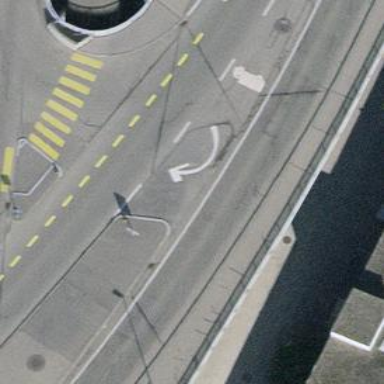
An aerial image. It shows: Secondary road bridge with asphalt surface. It has separate cycle lane and sidewalks on both sides.